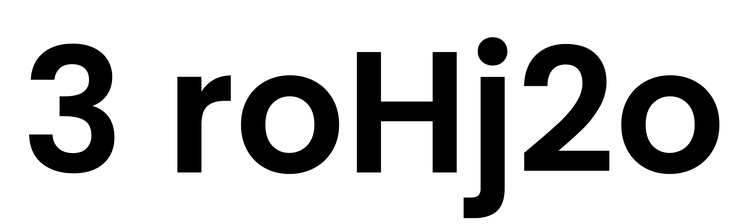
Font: Poppins-SemiBold